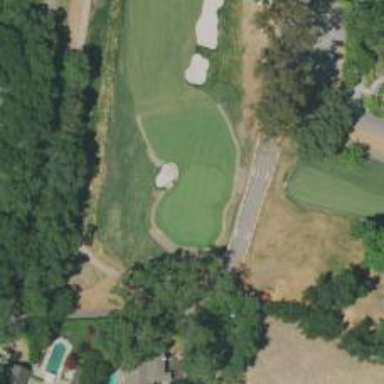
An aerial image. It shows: View of golf hole.